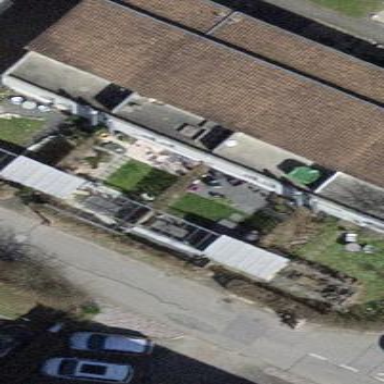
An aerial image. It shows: Terrace building.